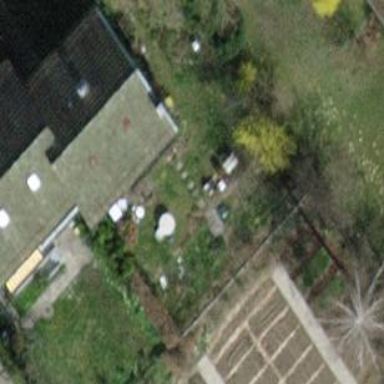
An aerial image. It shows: Semi-detached house with gabled roof.